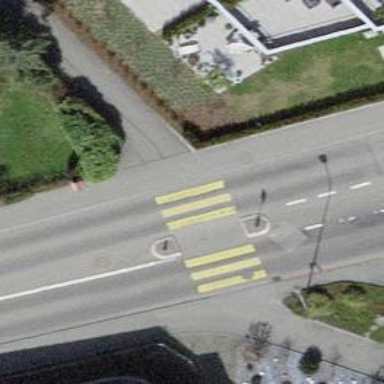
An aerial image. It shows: Marked crossing with pedestrian island.